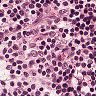
Metastatic tissue present: no